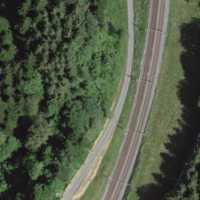
EUNIS habitat code: 44
Species observed at this site:
Cornus sanguinea